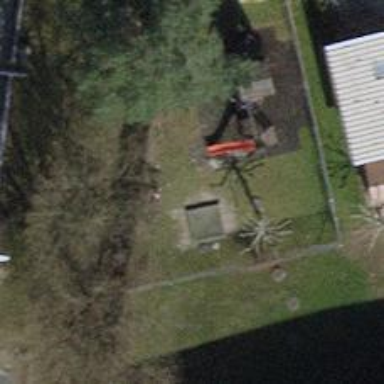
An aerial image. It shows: Playground with slide.